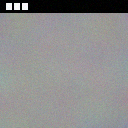
Screen state: on